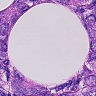
Metastatic tissue present: yes